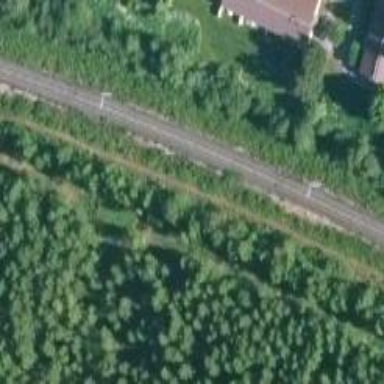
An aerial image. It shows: Railway with continuous electrified contact lines.